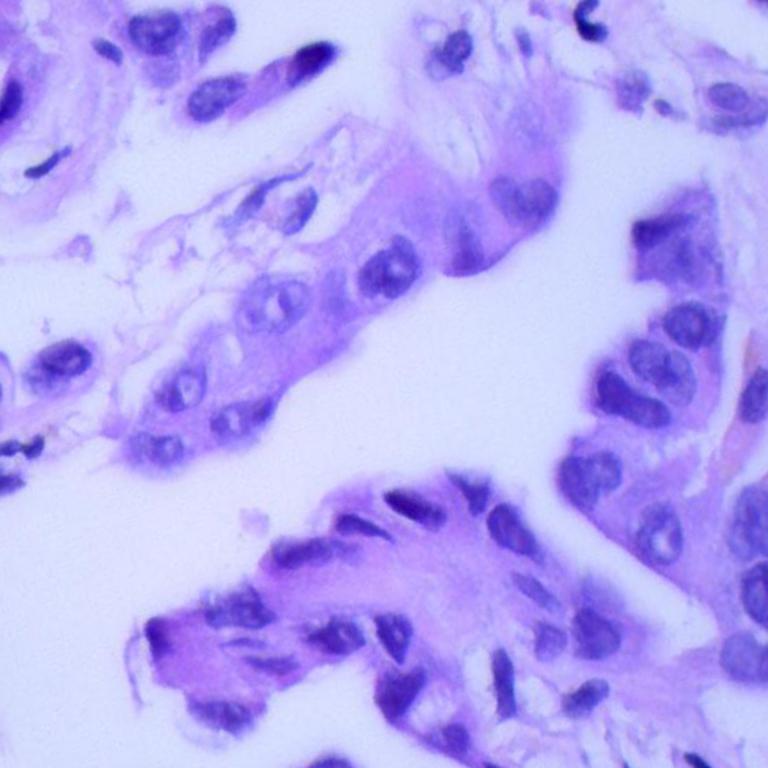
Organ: lung
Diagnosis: adenocarcinomas